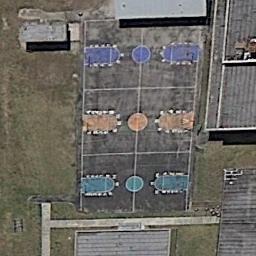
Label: basketball_court